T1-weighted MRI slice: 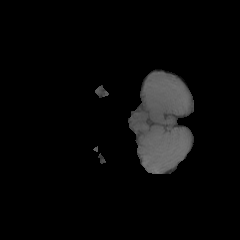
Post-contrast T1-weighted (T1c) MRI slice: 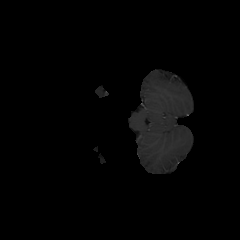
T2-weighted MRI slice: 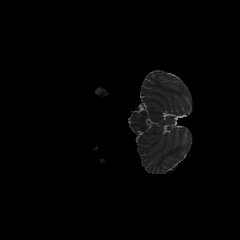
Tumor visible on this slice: no